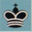
Piece: bK